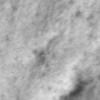
Label: no_change